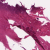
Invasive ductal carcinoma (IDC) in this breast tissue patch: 0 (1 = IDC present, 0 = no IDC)